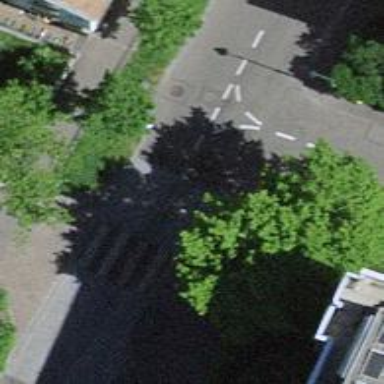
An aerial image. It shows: Residential road with asphalt surface. The road is bordered by asphalt sidewalks on both sides.